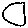
Label: circle